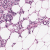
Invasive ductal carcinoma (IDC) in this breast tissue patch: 1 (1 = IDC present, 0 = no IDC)